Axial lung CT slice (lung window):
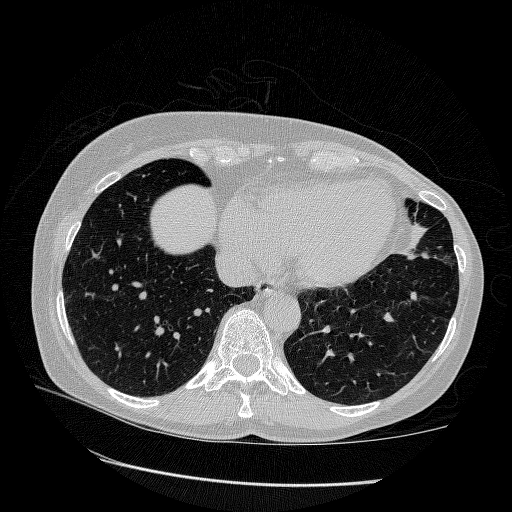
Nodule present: no